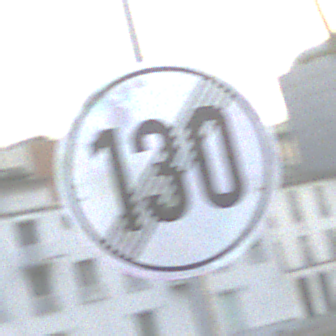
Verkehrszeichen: EndeGeschwindigkeit130
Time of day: SunriseSunset
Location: Outdoor (Urban)
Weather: PartlyCloudy
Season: NotSpecified
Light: Natural